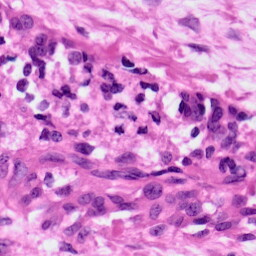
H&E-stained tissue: Ovarian